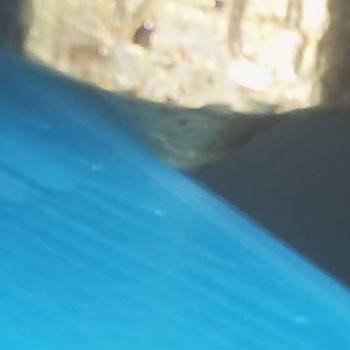
Flow rate: 89%